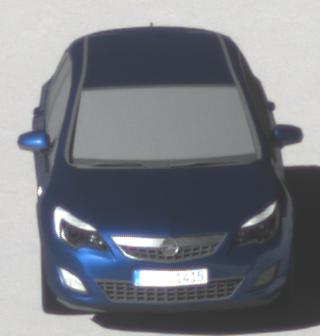
Make: Opel
Model: Astra 1.4 ecoFlex
Detailed model: Astra (J)
Model produced from: 2009/12
Model produced until: 2010/12
Doors: 5
Color: blue
Road condition: dry road
Daytime: morning or afternoon
Contrast: high contrast